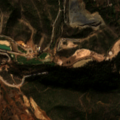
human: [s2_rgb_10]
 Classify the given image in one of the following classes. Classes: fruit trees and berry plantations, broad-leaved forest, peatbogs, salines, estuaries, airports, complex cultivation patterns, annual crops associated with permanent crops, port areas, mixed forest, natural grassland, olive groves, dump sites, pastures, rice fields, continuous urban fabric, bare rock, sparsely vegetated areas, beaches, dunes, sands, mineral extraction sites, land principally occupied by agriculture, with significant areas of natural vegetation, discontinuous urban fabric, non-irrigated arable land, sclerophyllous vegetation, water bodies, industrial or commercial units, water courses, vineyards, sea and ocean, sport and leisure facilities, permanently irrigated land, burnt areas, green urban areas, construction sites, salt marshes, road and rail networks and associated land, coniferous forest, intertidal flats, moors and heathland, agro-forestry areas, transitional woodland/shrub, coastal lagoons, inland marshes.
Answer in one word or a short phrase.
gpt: construction sites, annual crops associated with permanent crops, complex cultivation patterns, land principally occupied by agriculture, with significant areas of natural vegetation, broad-leaved forest, sclerophyllous vegetation, transitional woodland/shrub